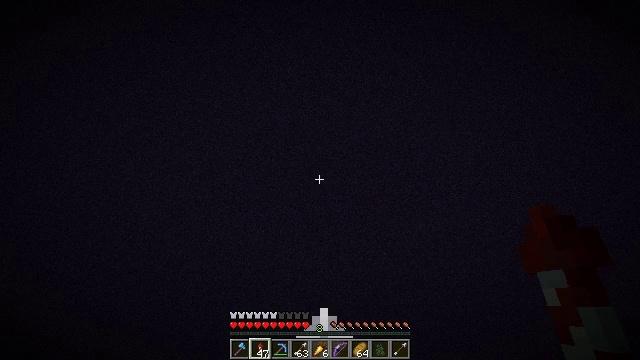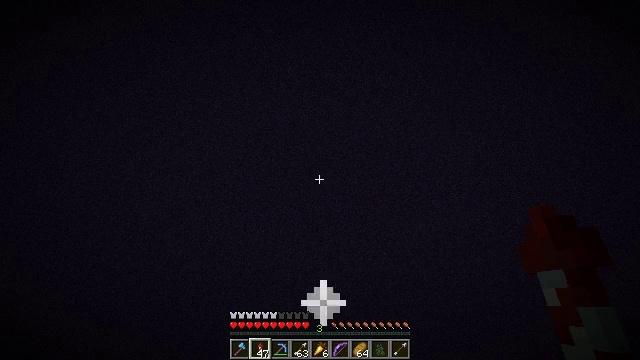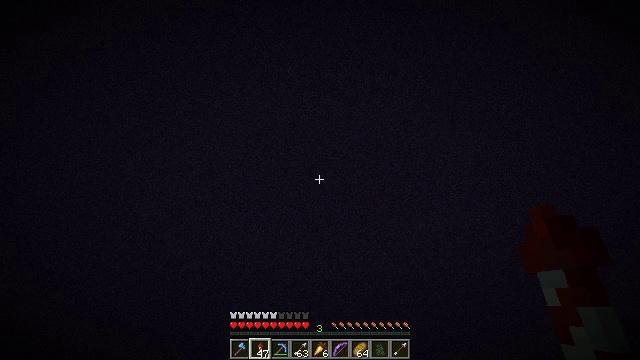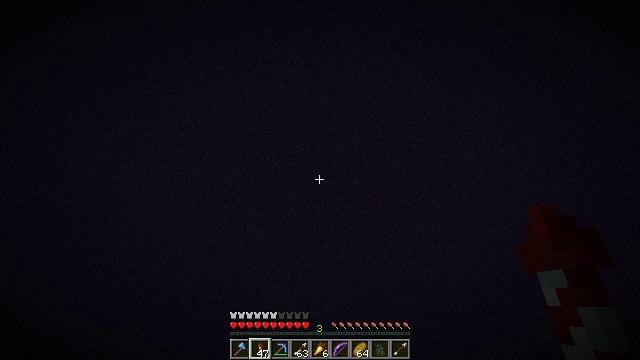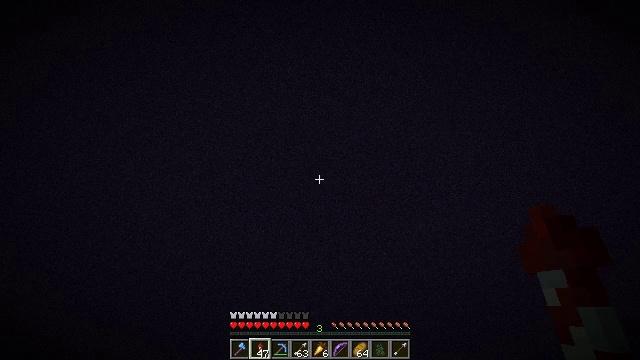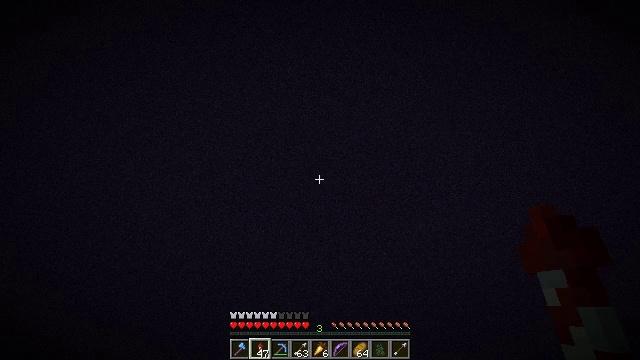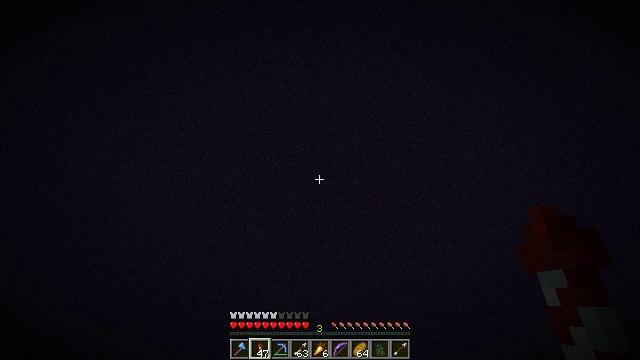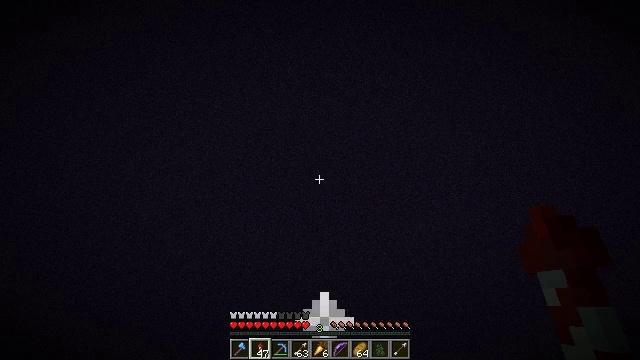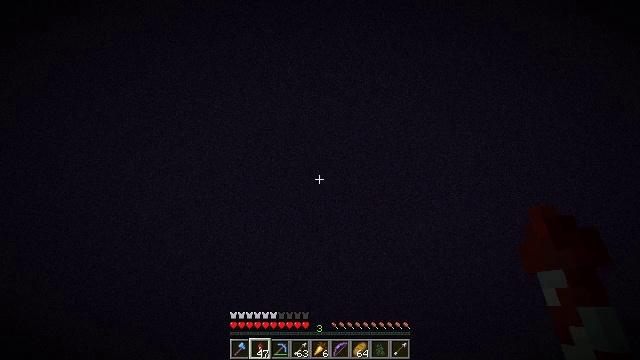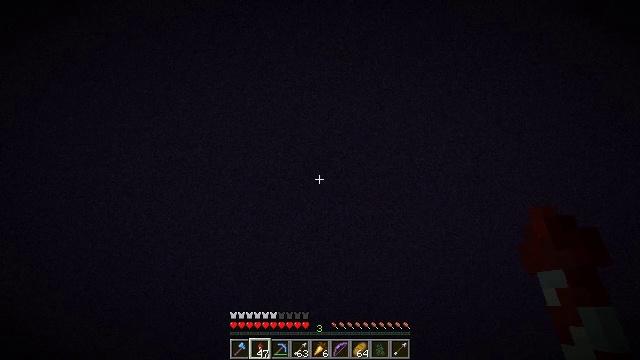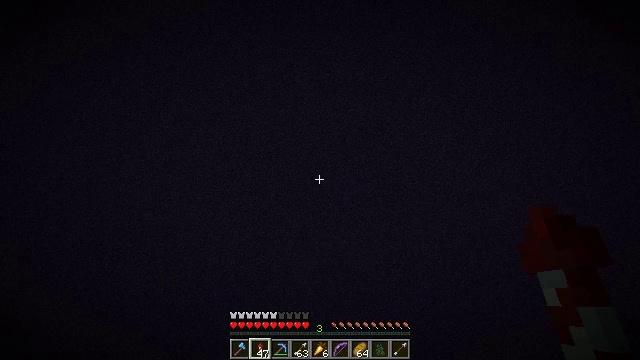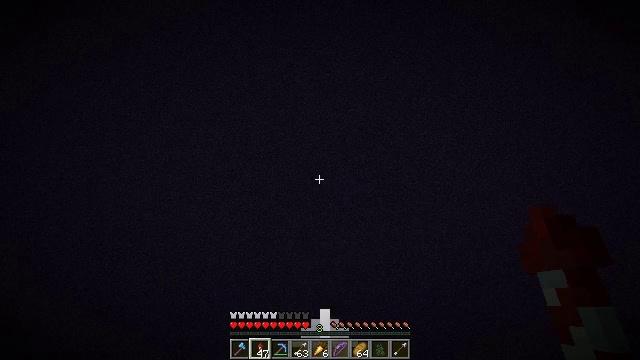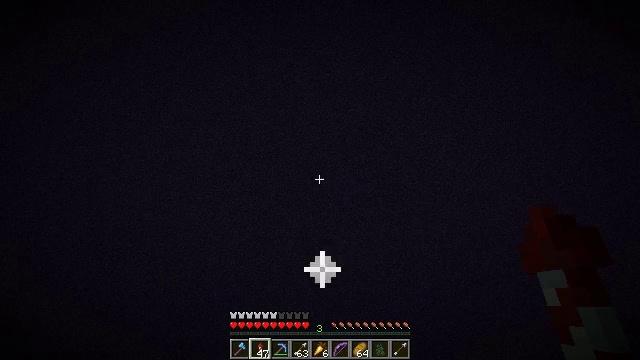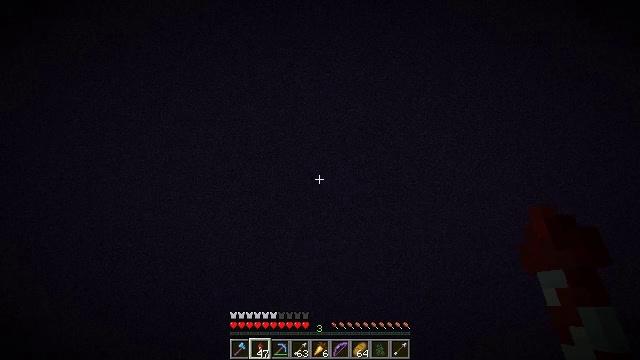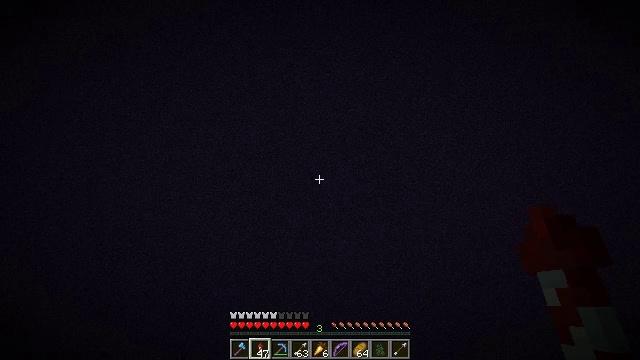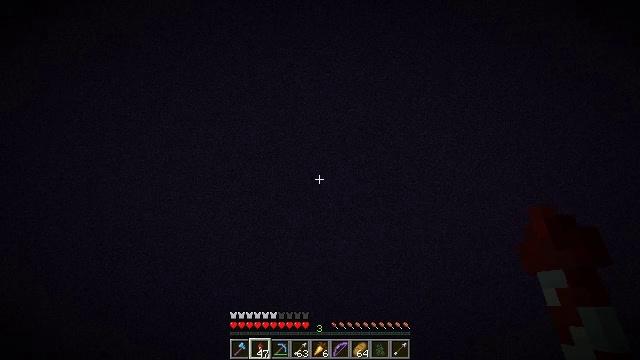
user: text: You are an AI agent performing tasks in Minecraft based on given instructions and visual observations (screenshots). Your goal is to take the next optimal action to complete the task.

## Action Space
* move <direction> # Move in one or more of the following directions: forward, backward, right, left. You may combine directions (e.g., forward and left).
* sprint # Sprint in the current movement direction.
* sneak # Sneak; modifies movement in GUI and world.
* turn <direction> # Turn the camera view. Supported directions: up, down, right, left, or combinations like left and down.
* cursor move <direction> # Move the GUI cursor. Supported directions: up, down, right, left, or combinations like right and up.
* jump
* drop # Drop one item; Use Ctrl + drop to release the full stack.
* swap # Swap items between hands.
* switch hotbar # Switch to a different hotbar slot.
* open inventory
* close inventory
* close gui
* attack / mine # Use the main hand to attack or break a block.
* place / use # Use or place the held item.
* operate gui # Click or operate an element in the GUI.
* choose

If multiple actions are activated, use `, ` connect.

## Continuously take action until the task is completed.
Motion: motion action
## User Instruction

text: Drop a firework rocket.
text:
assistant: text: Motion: move forward, sprint, jump
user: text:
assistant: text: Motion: move forward, sprint, jump
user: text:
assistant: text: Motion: move forward, sprint, jump
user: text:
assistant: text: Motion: move forward, sprint, jump
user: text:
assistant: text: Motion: move forward, sprint, jump
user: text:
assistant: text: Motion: move forward, sprint, jump
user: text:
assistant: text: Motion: move forward, sprint, jump
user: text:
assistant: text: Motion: move forward, sprint, jump
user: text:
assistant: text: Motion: move forward, sprint, jump
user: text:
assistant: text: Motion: move forward, sprint, jump
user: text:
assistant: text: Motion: move forward, sprint, jump
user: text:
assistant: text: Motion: move forward, sprint, jump
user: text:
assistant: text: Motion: move forward, sprint, jump
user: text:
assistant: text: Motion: move forward, sprint, jump
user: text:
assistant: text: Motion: move forward, sprint, jump
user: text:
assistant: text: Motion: move forward, sprint, jump
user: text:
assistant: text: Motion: move forward, sprint, jump
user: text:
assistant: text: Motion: move forward, sprint, jump
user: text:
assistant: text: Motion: move forward, sprint, jump
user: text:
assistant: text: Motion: move forward, sprint, jump
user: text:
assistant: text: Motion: move forward, sprint, jump
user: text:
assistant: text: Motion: move forward, sprint, jump
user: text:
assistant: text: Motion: move forward, sprint, jump
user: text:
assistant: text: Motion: move forward, sprint, jump
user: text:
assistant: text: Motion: move forward, sprint, jump
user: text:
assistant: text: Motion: move forward, sprint, jump
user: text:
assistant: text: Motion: move forward, sprint, jump
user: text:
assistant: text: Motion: move forward, sprint, jump
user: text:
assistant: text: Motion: move forward, sprint, use / place, jump
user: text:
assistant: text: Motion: move forward, sprint, use / place, jump